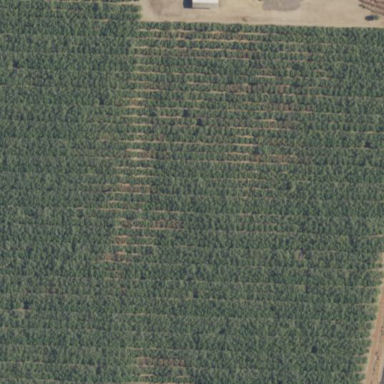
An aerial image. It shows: Orchard filled with almond trees.